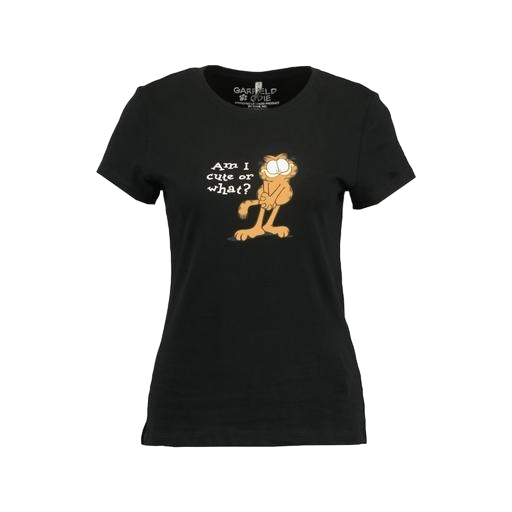
cat tee shirt, black u tee front cat, woman's tshirt, white background